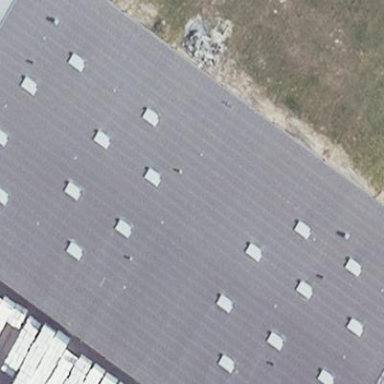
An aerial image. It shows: Industrial building.